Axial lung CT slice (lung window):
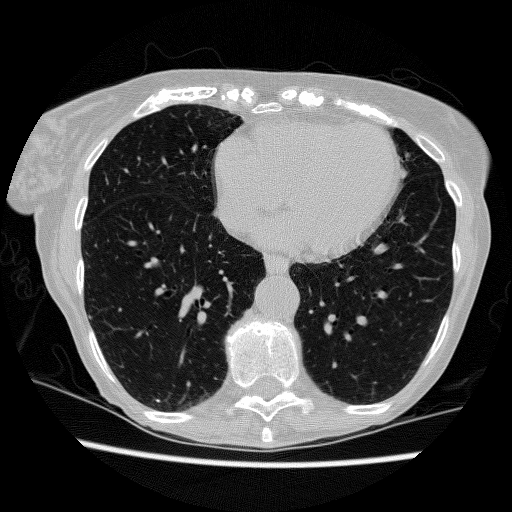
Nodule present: yes
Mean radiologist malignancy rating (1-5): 1